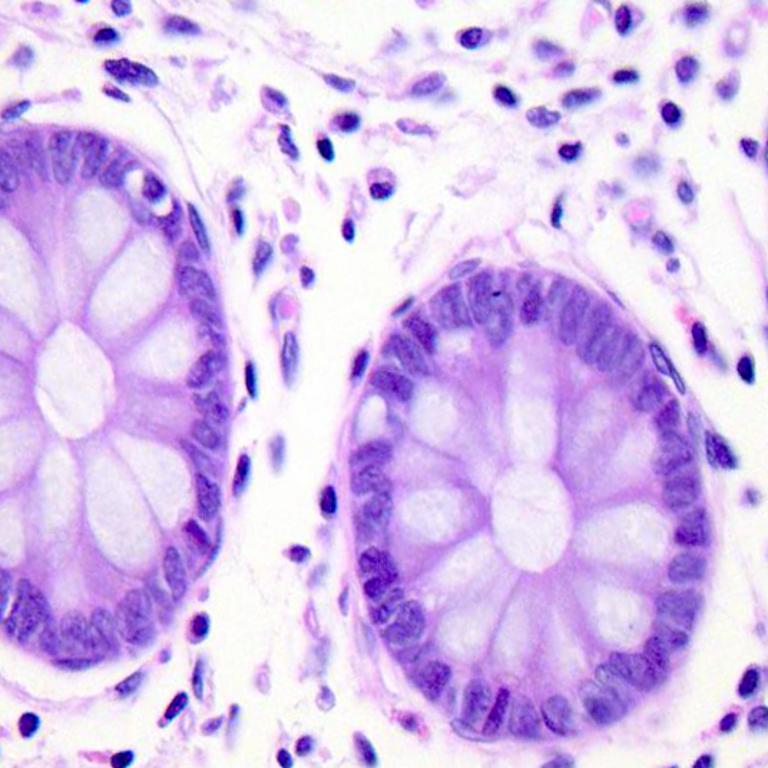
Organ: colon
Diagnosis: benign